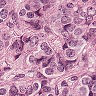
Metastatic tissue present: yes